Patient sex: M
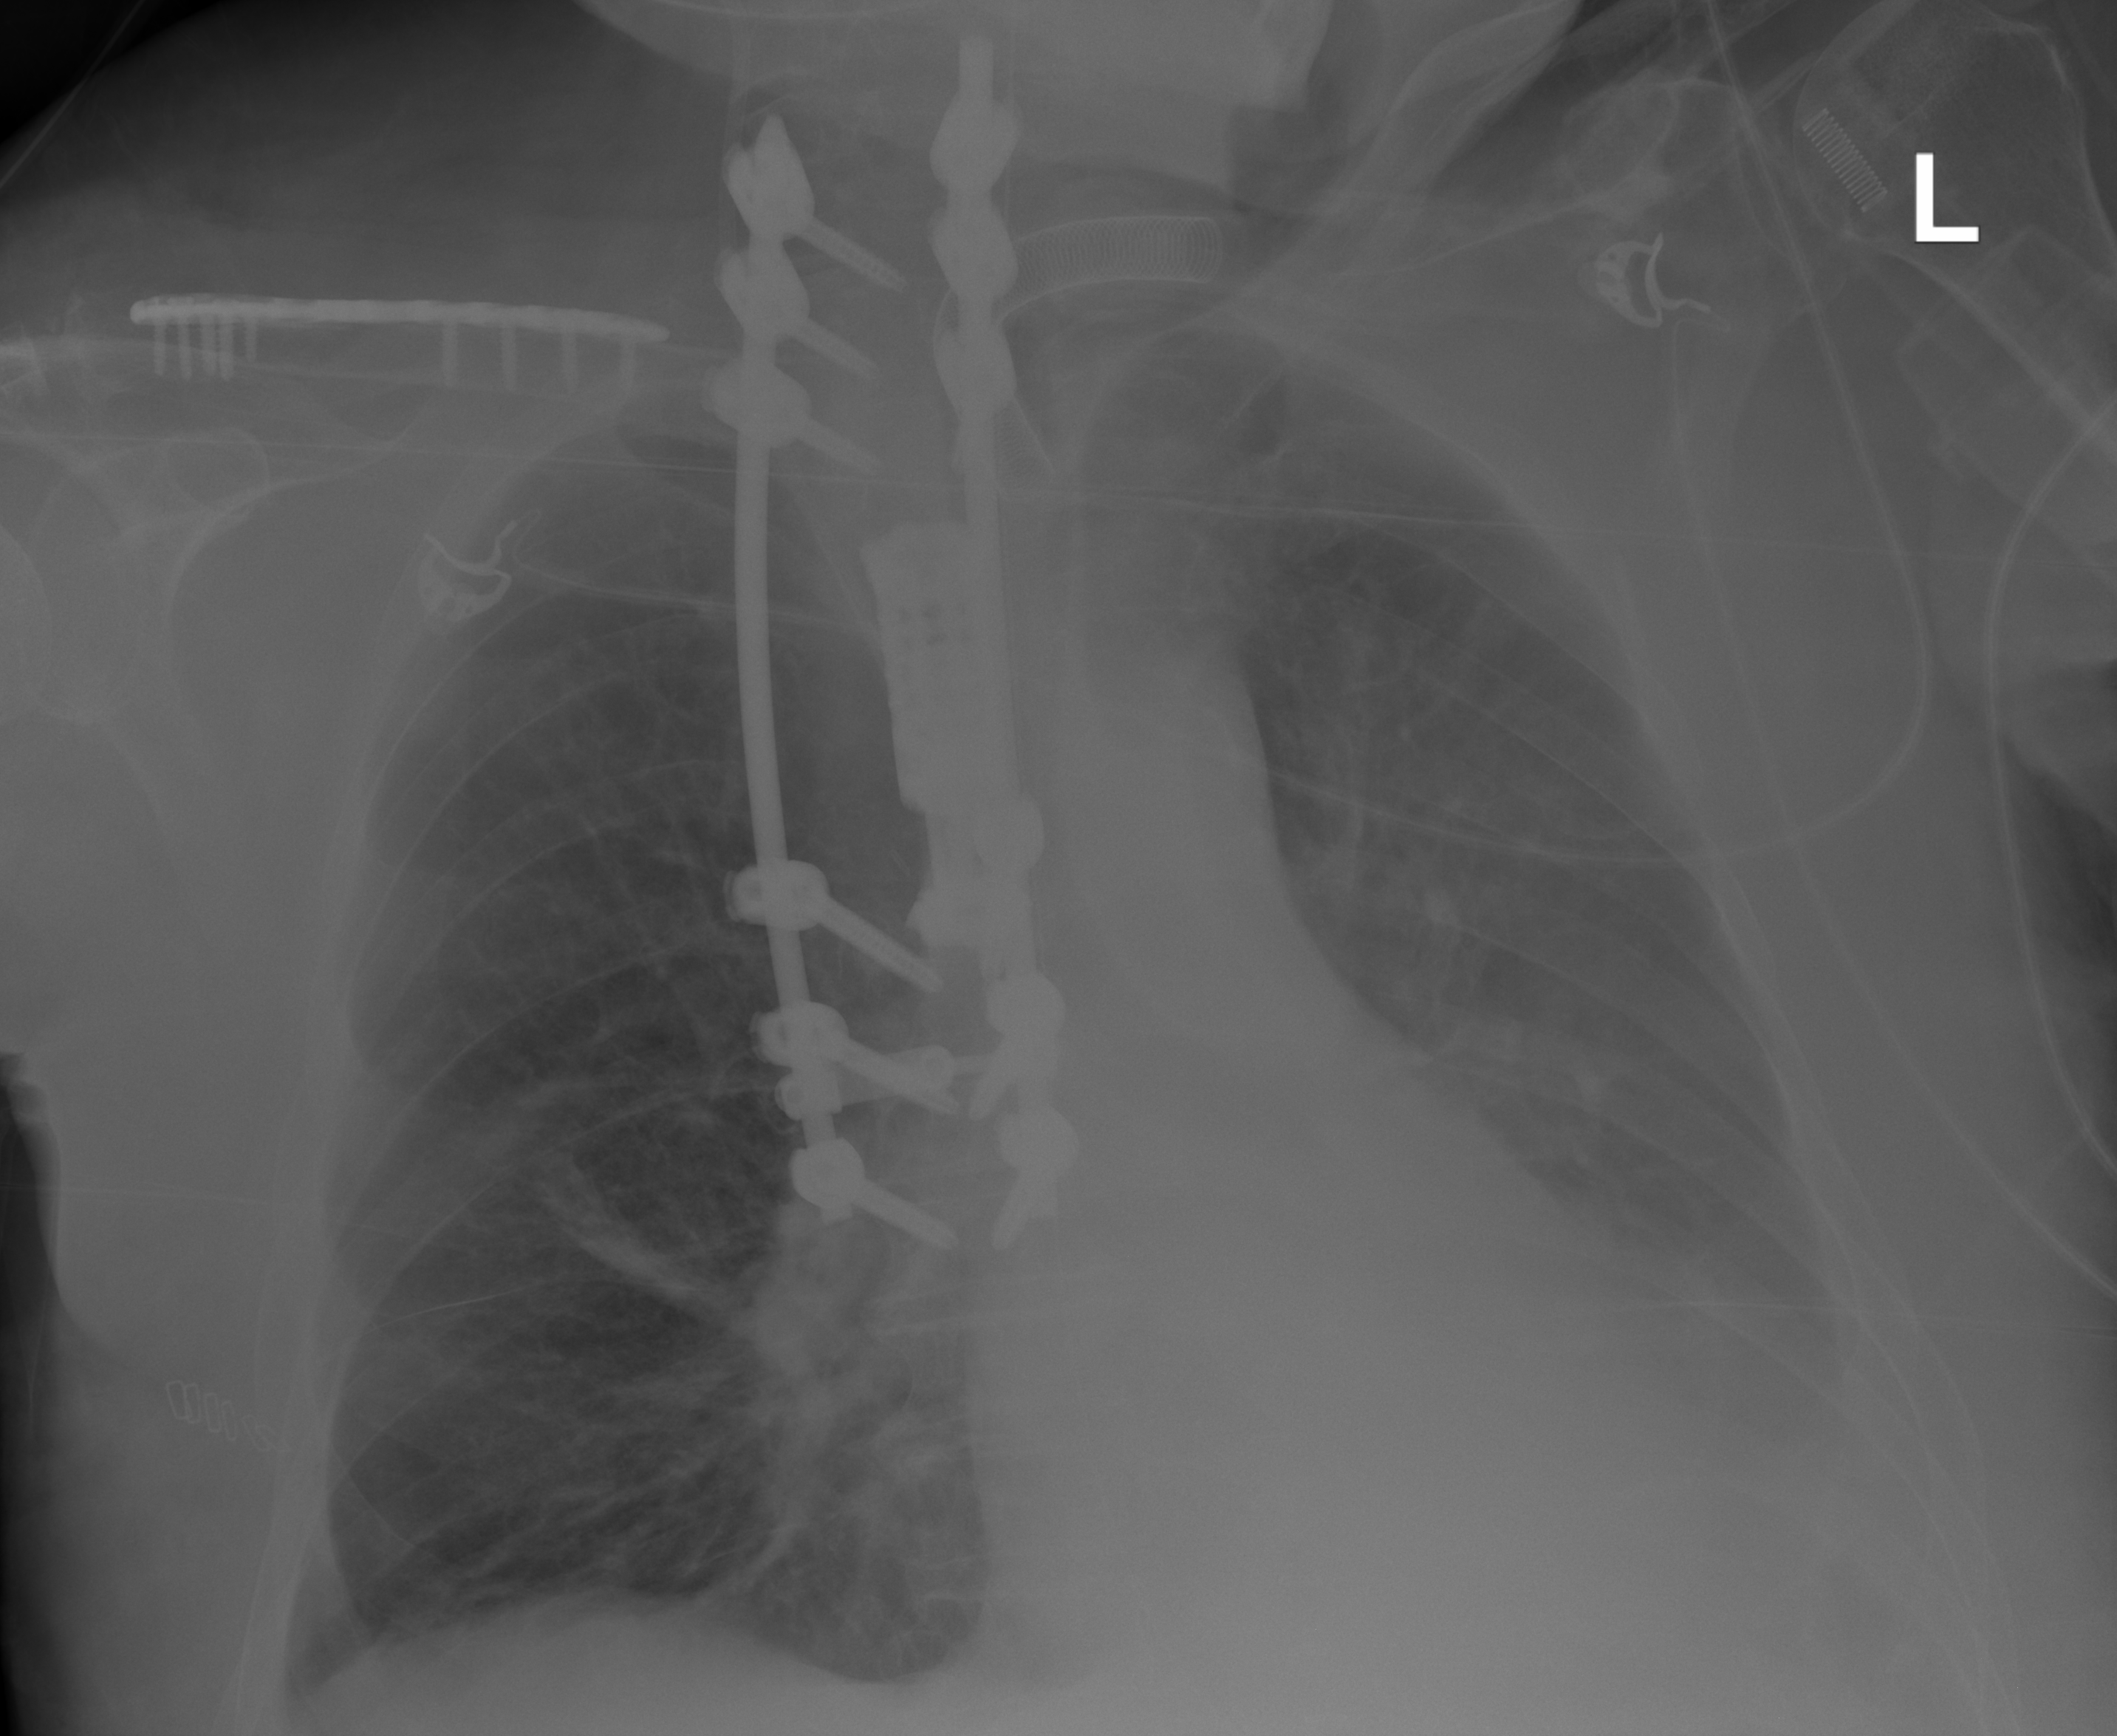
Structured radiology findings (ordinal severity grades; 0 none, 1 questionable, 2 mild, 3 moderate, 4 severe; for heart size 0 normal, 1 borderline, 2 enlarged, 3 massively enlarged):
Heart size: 0
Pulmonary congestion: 2
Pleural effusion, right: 0
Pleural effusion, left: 2
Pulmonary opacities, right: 1
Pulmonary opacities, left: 2
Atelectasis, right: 2
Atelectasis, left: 2